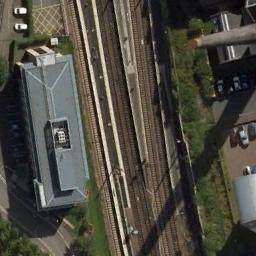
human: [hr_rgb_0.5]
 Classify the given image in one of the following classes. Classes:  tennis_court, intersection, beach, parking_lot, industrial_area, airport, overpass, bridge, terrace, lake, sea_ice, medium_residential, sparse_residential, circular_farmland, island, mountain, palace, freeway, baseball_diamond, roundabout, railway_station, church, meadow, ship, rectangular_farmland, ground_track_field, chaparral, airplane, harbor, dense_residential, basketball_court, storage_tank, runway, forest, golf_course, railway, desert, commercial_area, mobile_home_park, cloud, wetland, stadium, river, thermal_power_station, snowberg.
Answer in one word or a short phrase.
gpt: railway